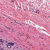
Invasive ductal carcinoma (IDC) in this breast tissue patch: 0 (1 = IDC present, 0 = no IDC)